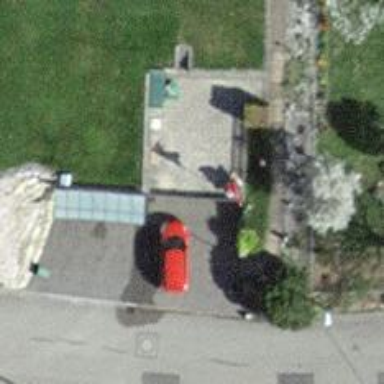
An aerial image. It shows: Parking entrance.